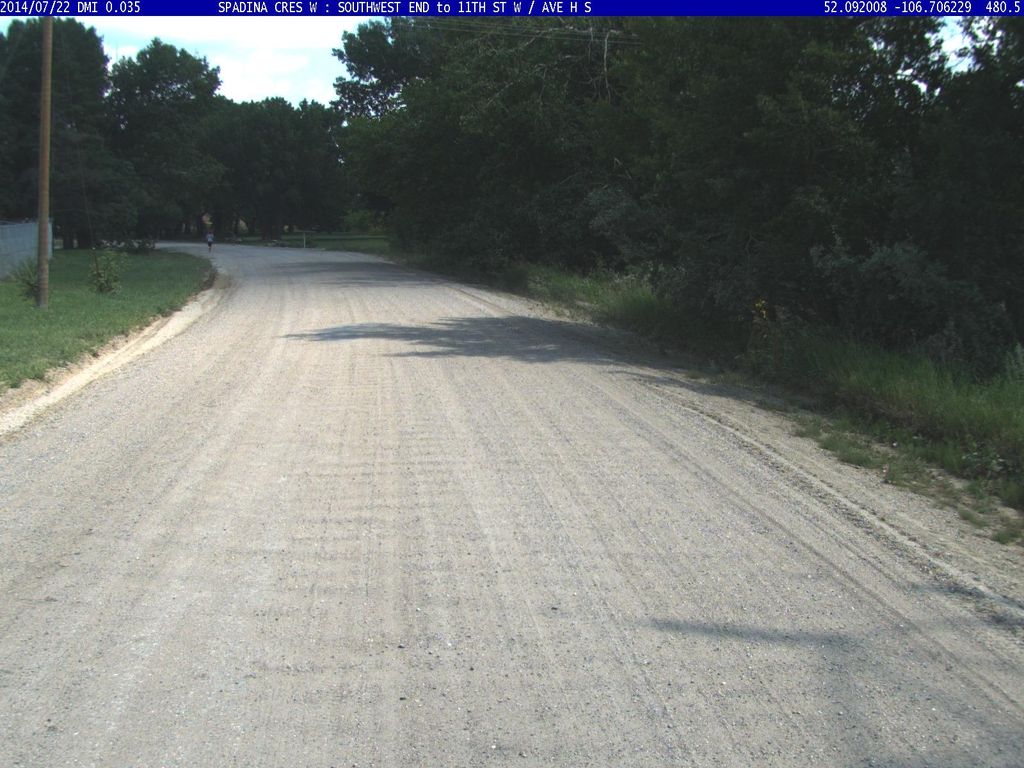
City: saskatoon